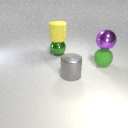
large yellow rubber cylinder behind large purple metal sphere